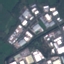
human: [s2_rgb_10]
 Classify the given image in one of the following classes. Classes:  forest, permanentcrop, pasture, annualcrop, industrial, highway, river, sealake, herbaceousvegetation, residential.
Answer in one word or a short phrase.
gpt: Industrial